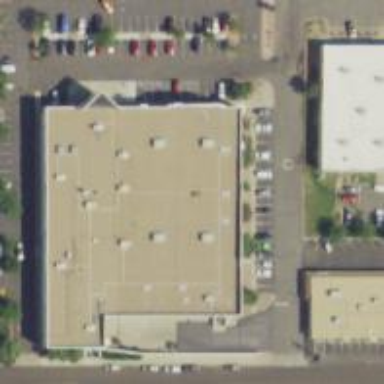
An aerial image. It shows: Retail building with flat roof.